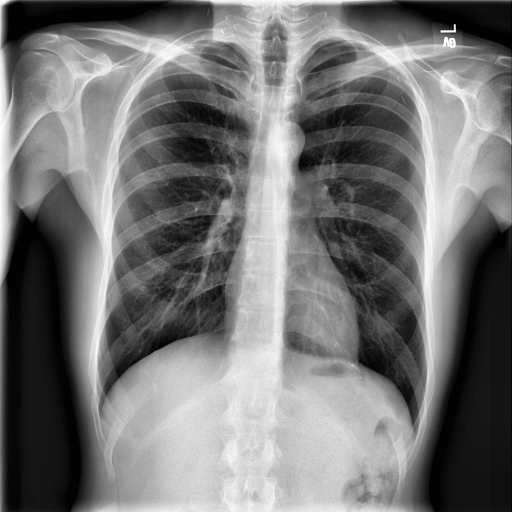
Finding: NORMAL